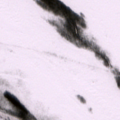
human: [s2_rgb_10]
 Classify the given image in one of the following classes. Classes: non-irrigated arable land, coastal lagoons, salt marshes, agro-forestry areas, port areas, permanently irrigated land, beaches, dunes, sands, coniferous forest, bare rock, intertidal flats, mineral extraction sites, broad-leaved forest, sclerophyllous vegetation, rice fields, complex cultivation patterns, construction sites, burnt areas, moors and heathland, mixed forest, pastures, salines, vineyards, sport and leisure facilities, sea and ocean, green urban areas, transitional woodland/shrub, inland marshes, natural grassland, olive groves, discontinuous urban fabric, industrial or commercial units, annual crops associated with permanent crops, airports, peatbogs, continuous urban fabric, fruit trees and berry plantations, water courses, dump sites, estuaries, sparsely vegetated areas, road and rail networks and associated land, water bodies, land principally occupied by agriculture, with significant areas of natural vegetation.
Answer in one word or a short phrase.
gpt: coniferous forest, mixed forest, peatbogs